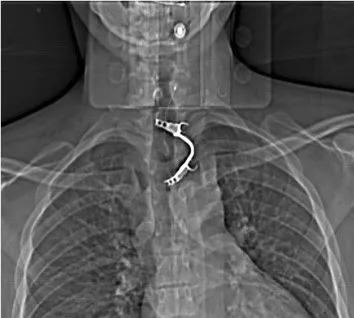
Radiograph showing the ingested denture in the proximal esophagus.
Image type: radiology (x_ray)